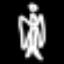
Label: angel